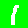
Digit: 1